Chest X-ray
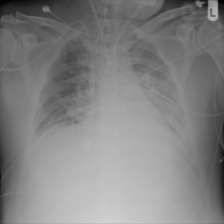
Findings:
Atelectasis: negative
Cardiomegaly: negative
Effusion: negative
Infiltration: positive
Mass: negative
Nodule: negative
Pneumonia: negative
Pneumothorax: negative
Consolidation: negative
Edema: negative
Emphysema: negative
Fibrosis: negative
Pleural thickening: negative
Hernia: negative